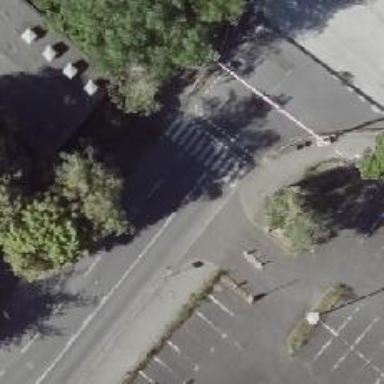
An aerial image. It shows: Asphalt parking aisle.